Question: I am using this <URL> from Fluent Kit framework and as you can see on small screen, text in cells goes to the new line instead of expanding for all the width available, which is infinite as it's inside the '.table-responsive' wrapper.
In the code below, the fifth "Engine" column is an example of this behaviour:
'''
<link href="https://stackpath.bootstrapcdn.com/bootstrap/4.1.1/css/bootstrap.min.css" rel="stylesheet"/>
<link href="https://cdn.jsdelivr.net/gh/nespero/fluent-kit@1.2.0/css/fluent-kit.min.css" rel="stylesheet"/>
<table class="table table-responsive">
<caption>Last week statistics</caption>
<thead>
<tr>
<th>Make</th>
<th>Model</th>
<th>Origin</th>
<th>Producent</th>
<th>Doors</th>
<th>Engine</th>
<th>Petrol</th>
<th>First release</th>
<th>Price 2016</th>
<th>Price 2017</th>
<th>Maximum speed</th>
<th>Gears</th>
<th>Manufactured</th>
</tr>
</thead>
<tbody>
<tr>
<td>Audi</td>
<td>R8</td>
<td>Germany</td>
<td>Audi</td>
<td>3</td>
<td>R8 V8 4.2 FSI quattro</td>
<td>Gasoline</td>
<td>2006</td>
<td>$1.000.000</td>
<td>$950.000</td>
<td>375 km /h</td>
<td>7</td>
<td>Germany</td>
</tr>
<tr>
<td>Audi</td>
<td>R8</td>
<td>Germany</td>
<td>Audi</td>
<td>3</td>
<td>R8 V8 4.2 FSI quattro</td>
<td>Gasoline</td>
<td>2006</td>
<td>$1.000.000</td>
<td>$950.000</td>
<td>375 km /h</td>
<td>7</td>
<td>Germany</td>
</tr>
<tr>
<td>Audi</td>
<td>R8</td>
<td>Germany</td>
<td>Audi</td>
<td>3</td>
<td>R8 V8 4.2 FSI quattro</td>
<td>Gasoline</td>
<td>2006</td>
<td>$1.000.000</td>
<td>$950.000</td>
<td>375 km /h</td>
<td>7</td>
<td>Germany</td>
</tr>
</tbody>
</table>
'''
Which looks off, like here:

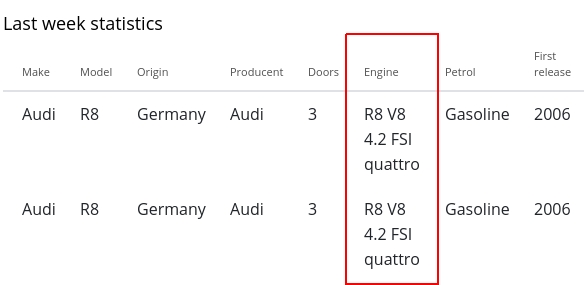
Answer: Use the following style
'''
td {
white-space: nowrap;
}
'''
'''
td {
white-space: nowrap;
}
'''
'''
<link href="https://stackpath.bootstrapcdn.com/bootstrap/4.1.1/css/bootstrap.min.css" rel="stylesheet" />
<link href="https://cdn.jsdelivr.net/gh/nespero/fluent-kit@1.2.0/css/fluent-kit.min.css" rel="stylesheet" />
<table class="table table-responsive">
<caption>Last week statistics</caption>
<thead>
<tr>
<th>Make</th>
<th>Model</th>
<th>Origin</th>
<th>Producent</th>
<th>Doors</th>
<th>Engine</th>
<th>Petrol</th>
<th>First release</th>
<th>Price 2016</th>
<th>Price 2017</th>
<th>Maximum speed</th>
<th>Gears</th>
<th>Manufactured</th>
</tr>
</thead>
<tbody>
<tr>
<td>Audi</td>
<td>R8</td>
<td>Germany</td>
<td>Audi</td>
<td>3</td>
<td>R8 V8 4.2 FSI quattro</td>
<td>Gasoline</td>
<td>2006</td>
<td>$1.000.000</td>
<td>$950.000</td>
<td>375 km /h</td>
<td>7</td>
<td>Germany</td>
</tr>
<tr>
<td>Audi</td>
<td>R8</td>
<td>Germany</td>
<td>Audi</td>
<td>3</td>
<td>R8 V8 4.2 FSI quattro</td>
<td>Gasoline</td>
<td>2006</td>
<td>$1.000.000</td>
<td>$950.000</td>
<td>375 km /h</td>
<td>7</td>
<td>Germany</td>
</tr>
<tr>
<td>Audi</td>
<td>R8</td>
<td>Germany</td>
<td>Audi</td>
<td>3</td>
<td>R8 V8 4.2 FSI quattro</td>
<td>Gasoline</td>
<td>2006</td>
<td>$1.000.000</td>
<td>$950.000</td>
<td>375 km /h</td>
<td>7</td>
<td>Germany</td>
</tr>
</tbody>
</table>
'''
Also you can add 'class="text-nowrap"' utility class to the td's that you specifically don't want to wrap.